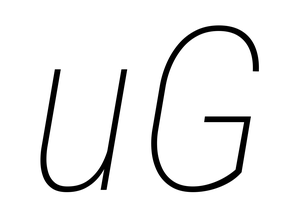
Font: Roboto-Italic_Condensed_Thin_Italic